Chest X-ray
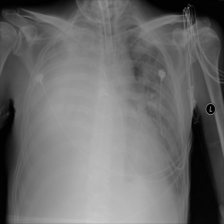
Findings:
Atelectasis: negative
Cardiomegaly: negative
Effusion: negative
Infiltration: positive
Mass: negative
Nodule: negative
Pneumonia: negative
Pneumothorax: negative
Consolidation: negative
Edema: negative
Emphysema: negative
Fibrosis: negative
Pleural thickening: negative
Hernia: negative